Field crop: maize
Growth stage: 2
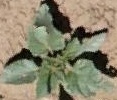
Species: datura